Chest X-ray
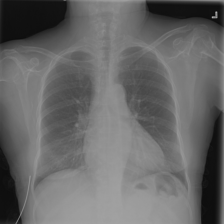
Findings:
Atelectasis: negative
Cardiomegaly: negative
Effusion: negative
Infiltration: negative
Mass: negative
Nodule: negative
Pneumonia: negative
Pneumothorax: negative
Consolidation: negative
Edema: negative
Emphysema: negative
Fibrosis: negative
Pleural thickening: negative
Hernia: negative